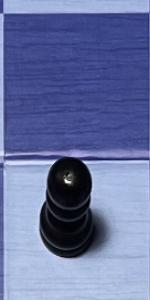
Label: Pawn_Black